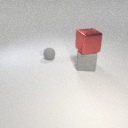
large gray rubber cube below large red metal cube